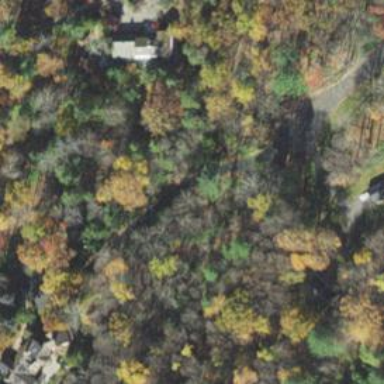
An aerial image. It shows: Residential driveway designated as service road.